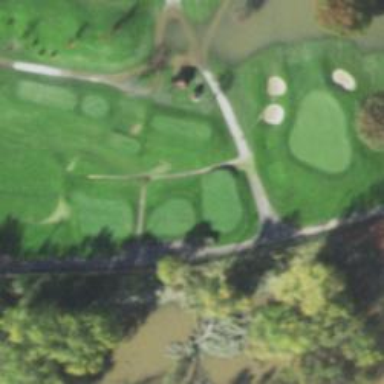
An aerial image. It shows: Pathway for golfing.